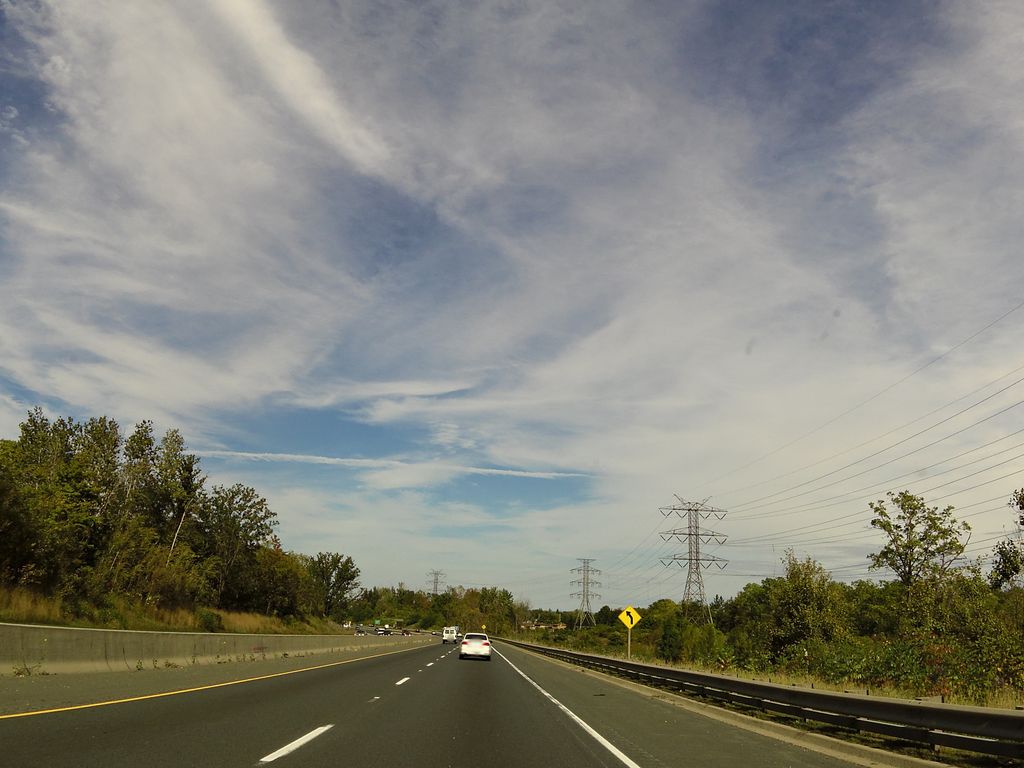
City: hamilton